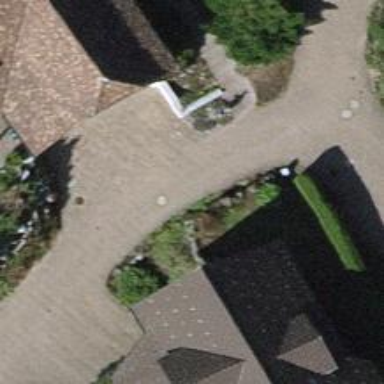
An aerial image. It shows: Residential road with paving stones.